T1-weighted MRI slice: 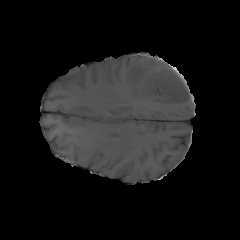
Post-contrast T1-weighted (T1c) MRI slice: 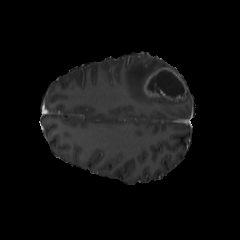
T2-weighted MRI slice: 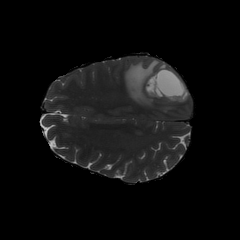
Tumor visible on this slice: yes